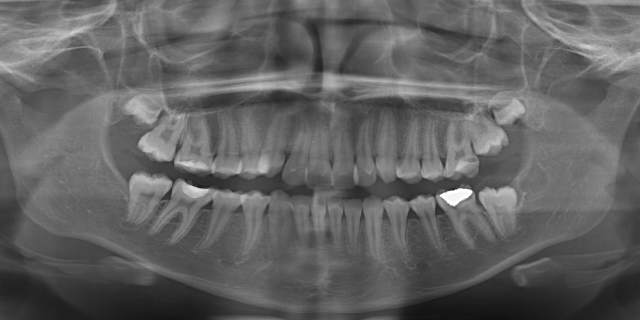
adult